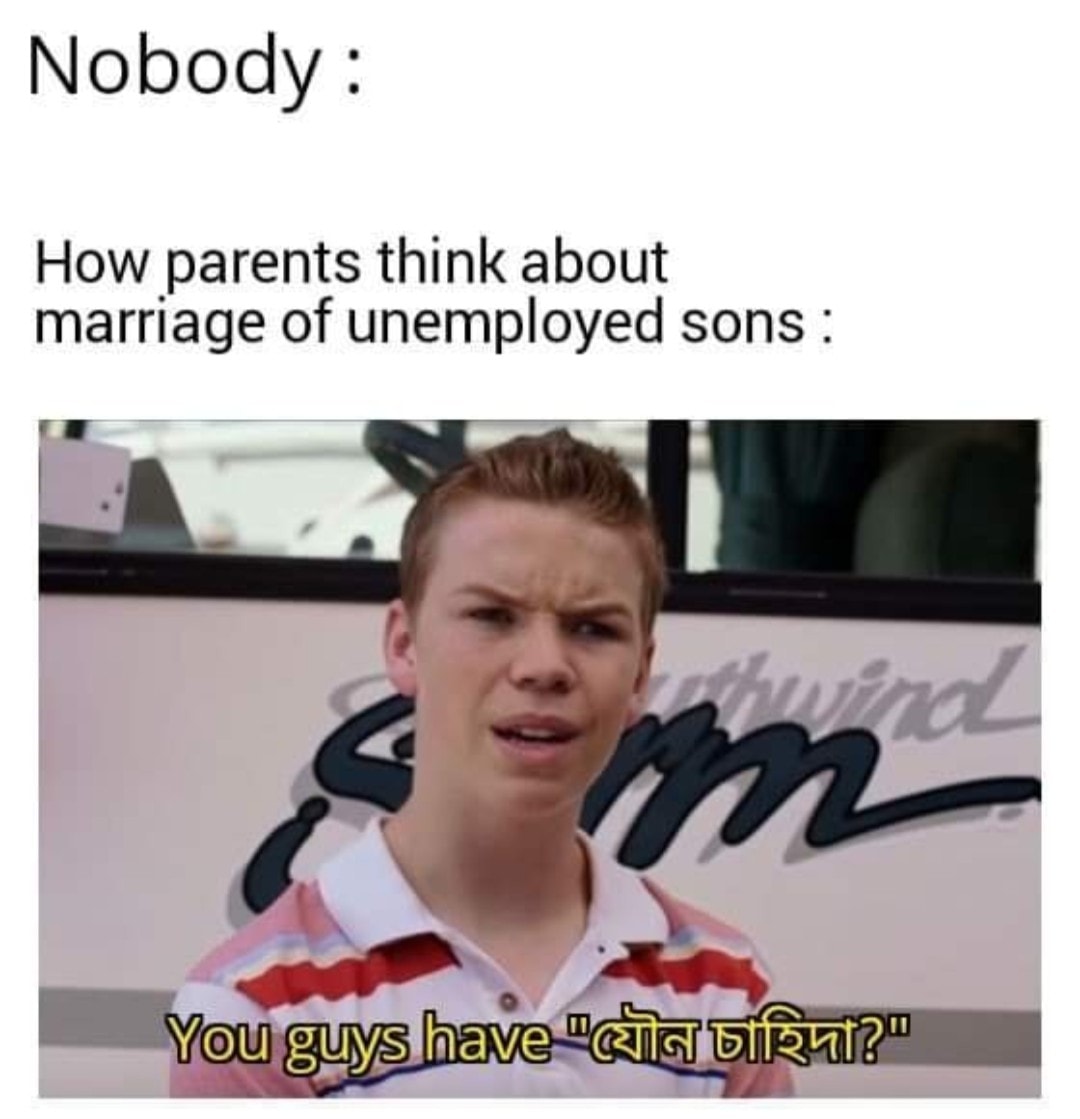
Caption: Nobody :   How Parents think about marriage of unemployed sons :   You guys have "যৌন চাহিদা ? "
Label: non-hate